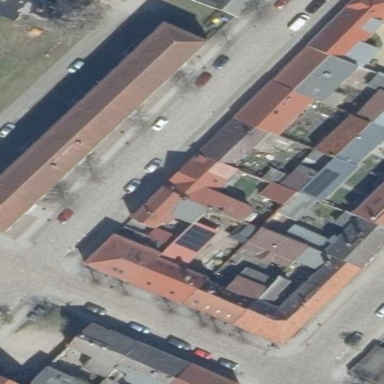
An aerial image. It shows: Hipped roof apartment building.